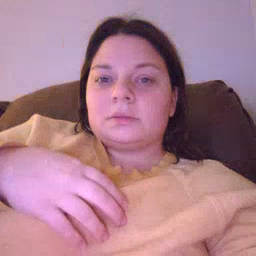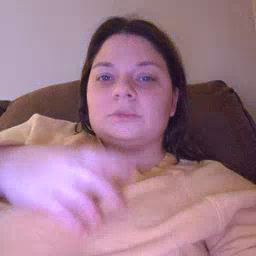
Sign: toy